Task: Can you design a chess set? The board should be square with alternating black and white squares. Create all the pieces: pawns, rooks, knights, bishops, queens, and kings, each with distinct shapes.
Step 5453:
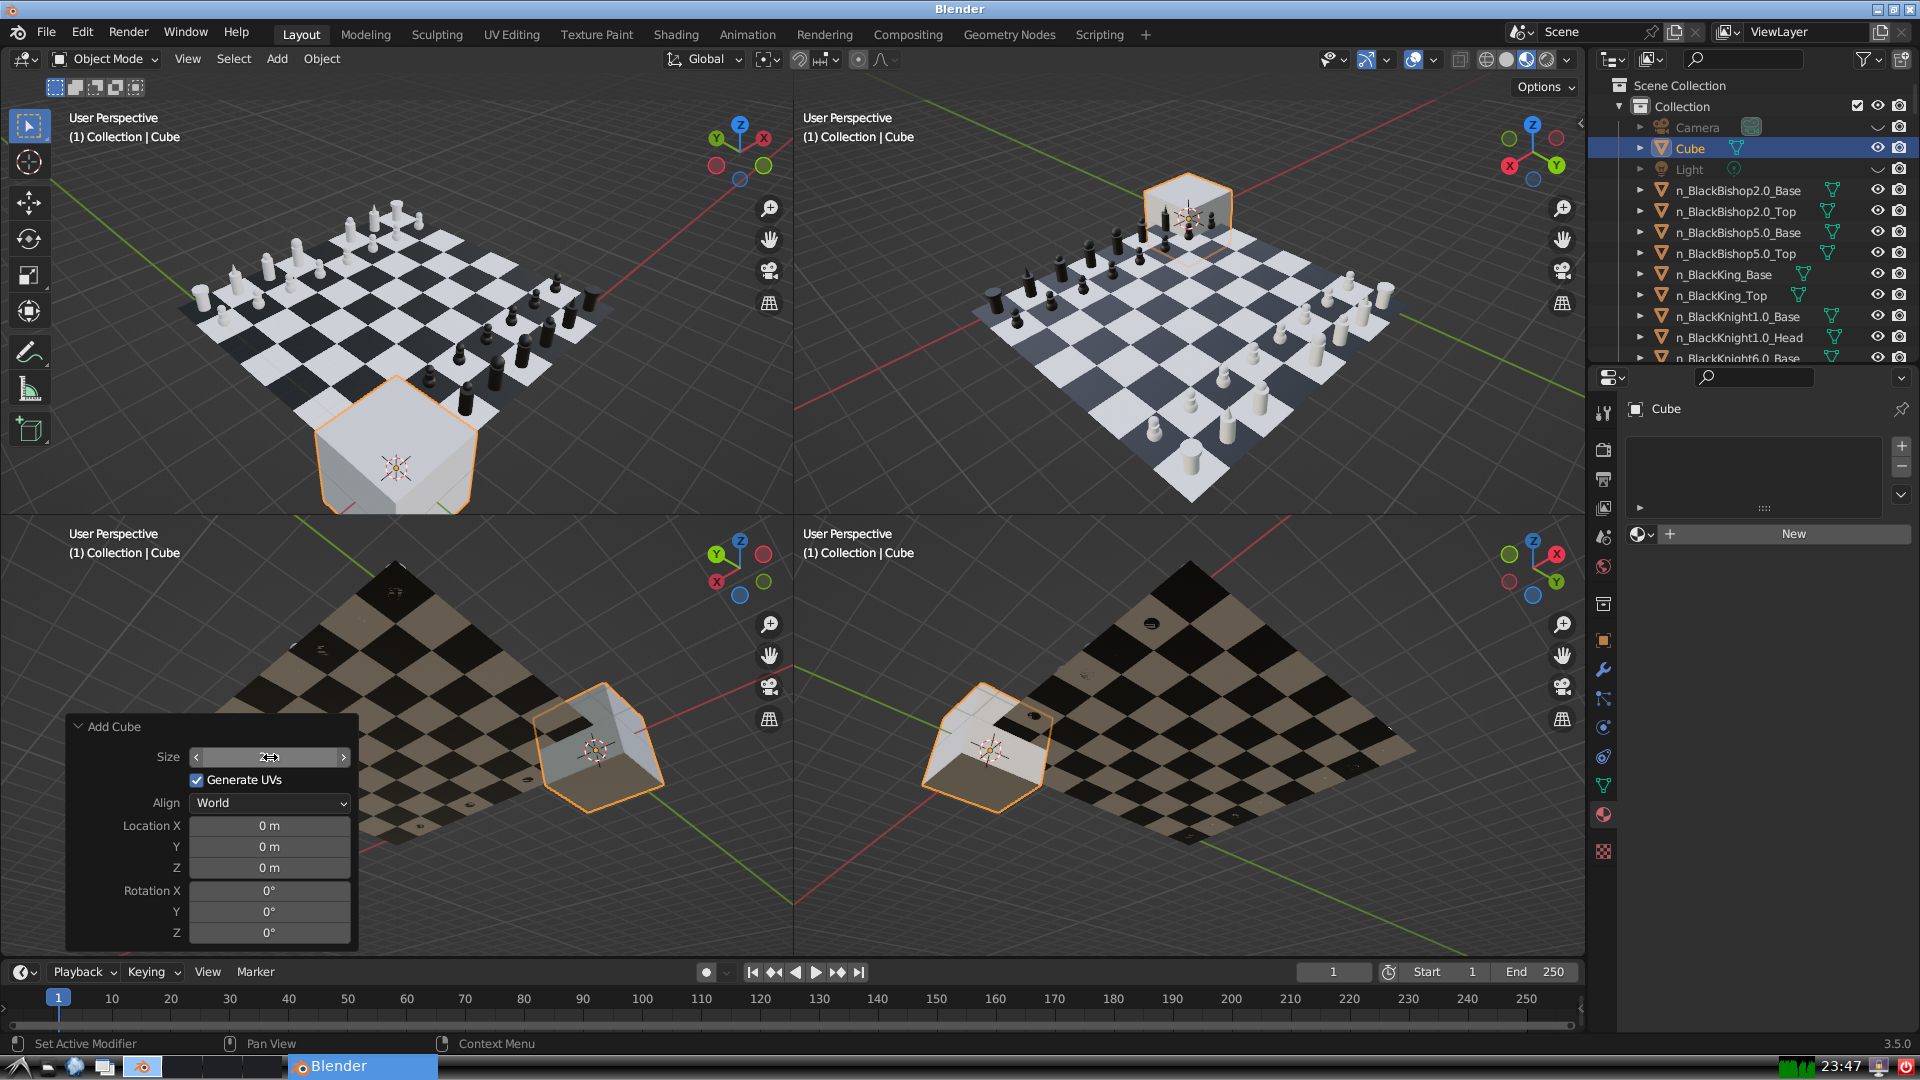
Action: click: no